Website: bh-photo
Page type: account-selection
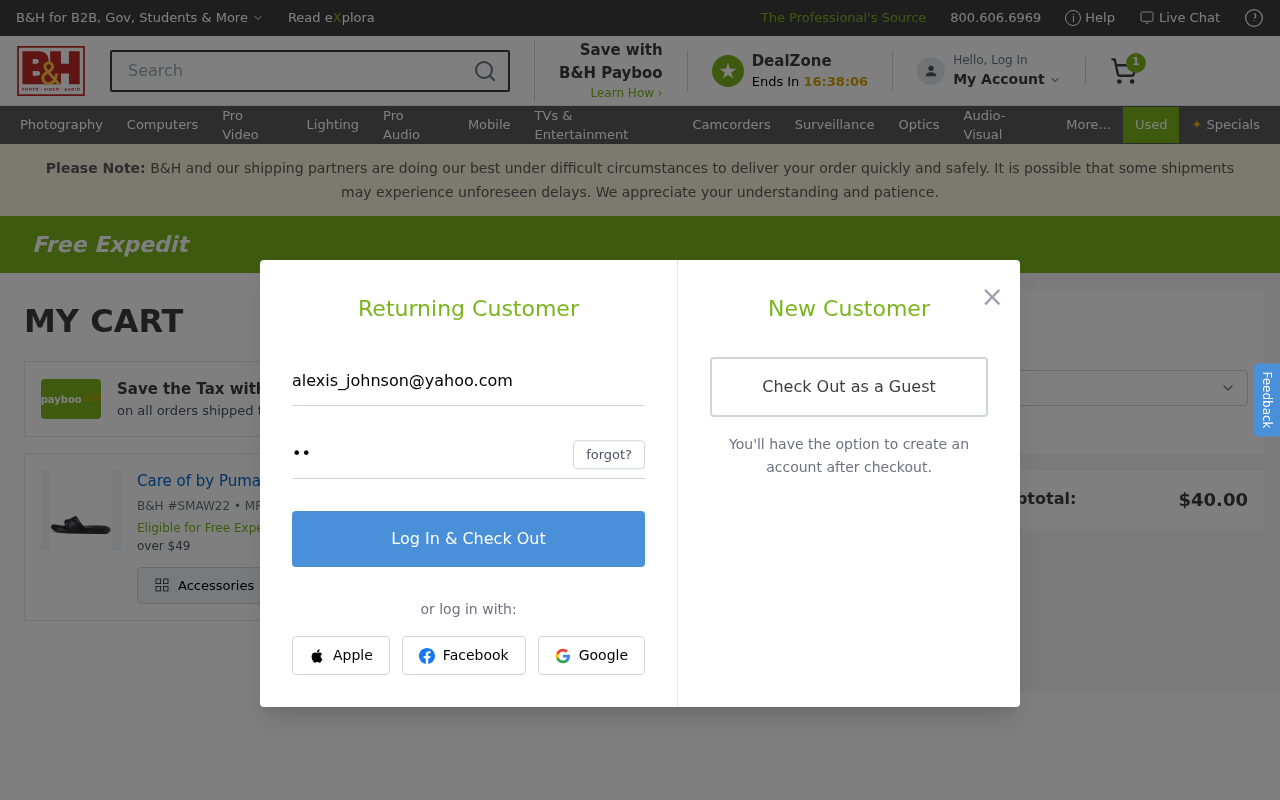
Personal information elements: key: PII_EMAIL
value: alexis_johnson@yahoo.com
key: PII_POSTCODE
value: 18129
Product elements: key: PRODUCT1_NAME
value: Care of by Puma Slide 2 Women's Flip Flops
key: PRODUCT1_QUANTITY
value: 1
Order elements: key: ORDER_NUM_ITEMS
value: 1
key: ORDER_SUBTOTAL
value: $40.00
Search elements: key: HEADER_SEARCH
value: Search
Other elements: key: BH_ITEM_NUMBER
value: SMAW22
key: MFR_NUMBER
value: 33780A